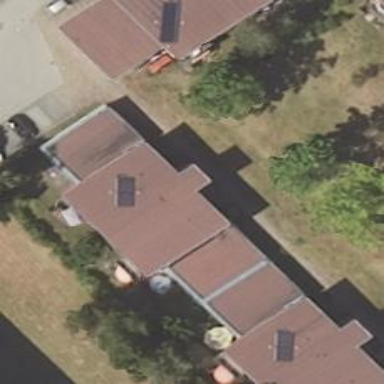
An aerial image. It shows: Terrace building.